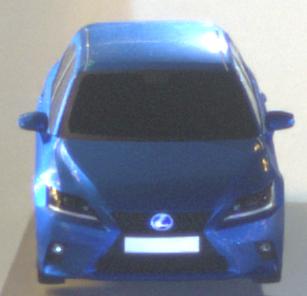
Make: Lexus
Model: CT 200h
Detailed model: CT (A10)
Model produced from: 2014/03
Model produced until: 2017/10
Doors: 5
Color: blue
Road condition: dry road
Daytime: night
Contrast: high contrast